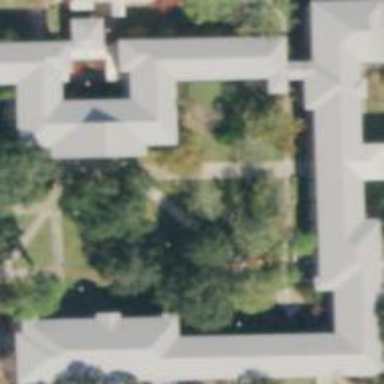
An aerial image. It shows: College building.